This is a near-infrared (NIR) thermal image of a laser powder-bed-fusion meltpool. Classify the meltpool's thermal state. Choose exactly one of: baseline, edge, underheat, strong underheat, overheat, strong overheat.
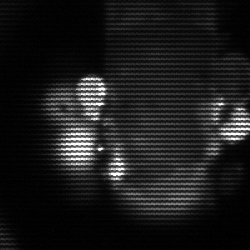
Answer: strong underheat